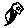
Label: flower